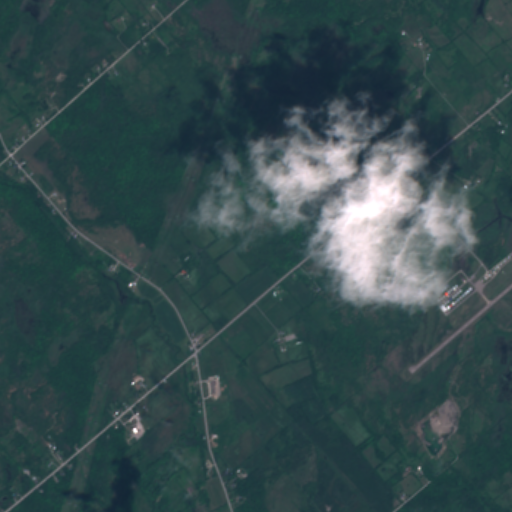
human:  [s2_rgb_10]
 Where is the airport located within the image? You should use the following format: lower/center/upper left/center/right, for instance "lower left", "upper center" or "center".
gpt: The airport is located in the lower right of the image.
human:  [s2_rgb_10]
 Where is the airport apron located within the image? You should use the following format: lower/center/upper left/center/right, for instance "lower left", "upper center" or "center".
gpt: The airport apron is located in the center right of the image.
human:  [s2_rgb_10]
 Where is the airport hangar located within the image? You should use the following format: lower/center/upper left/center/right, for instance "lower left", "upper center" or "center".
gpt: The airport hangar is located in the center right of the image.
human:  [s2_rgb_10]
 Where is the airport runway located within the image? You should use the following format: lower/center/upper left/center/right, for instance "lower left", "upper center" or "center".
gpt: The airport runway is located in the lower right of the image.
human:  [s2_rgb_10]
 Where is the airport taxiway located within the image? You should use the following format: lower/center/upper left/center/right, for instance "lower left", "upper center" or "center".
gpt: The airport taxiway is located in the center right of the image.
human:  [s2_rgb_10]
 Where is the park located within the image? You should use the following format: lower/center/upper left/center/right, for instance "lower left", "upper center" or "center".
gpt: The park is located in the upper left of the image.
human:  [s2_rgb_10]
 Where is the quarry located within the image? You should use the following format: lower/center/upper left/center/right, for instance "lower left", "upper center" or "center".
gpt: The quarry is located in the lower right of the image.
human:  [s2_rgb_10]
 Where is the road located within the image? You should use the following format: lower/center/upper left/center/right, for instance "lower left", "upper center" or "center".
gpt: There is no road in the image.